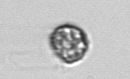
Label: coccolithophorid